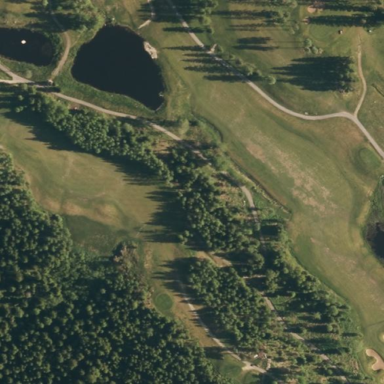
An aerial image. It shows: Area of rough grass used for golf.